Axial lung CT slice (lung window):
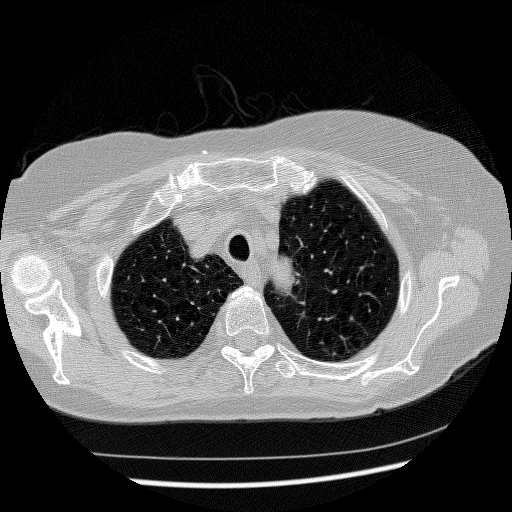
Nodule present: no